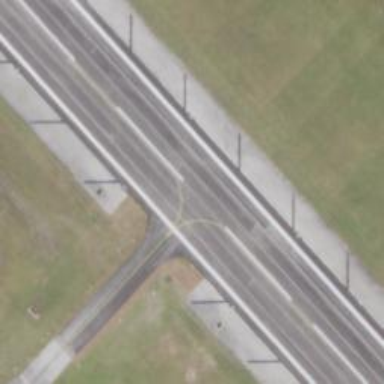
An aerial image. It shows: Image of taxiway at airport.